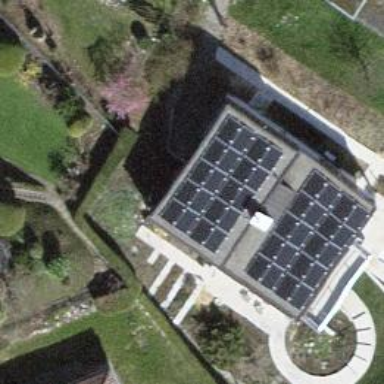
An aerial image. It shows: Solar power generator.